Interaction volume radius: 5 \u00c5
Interaction volume height: 35 \u00c5
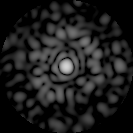
Disorder parameter: 0.7843